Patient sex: M
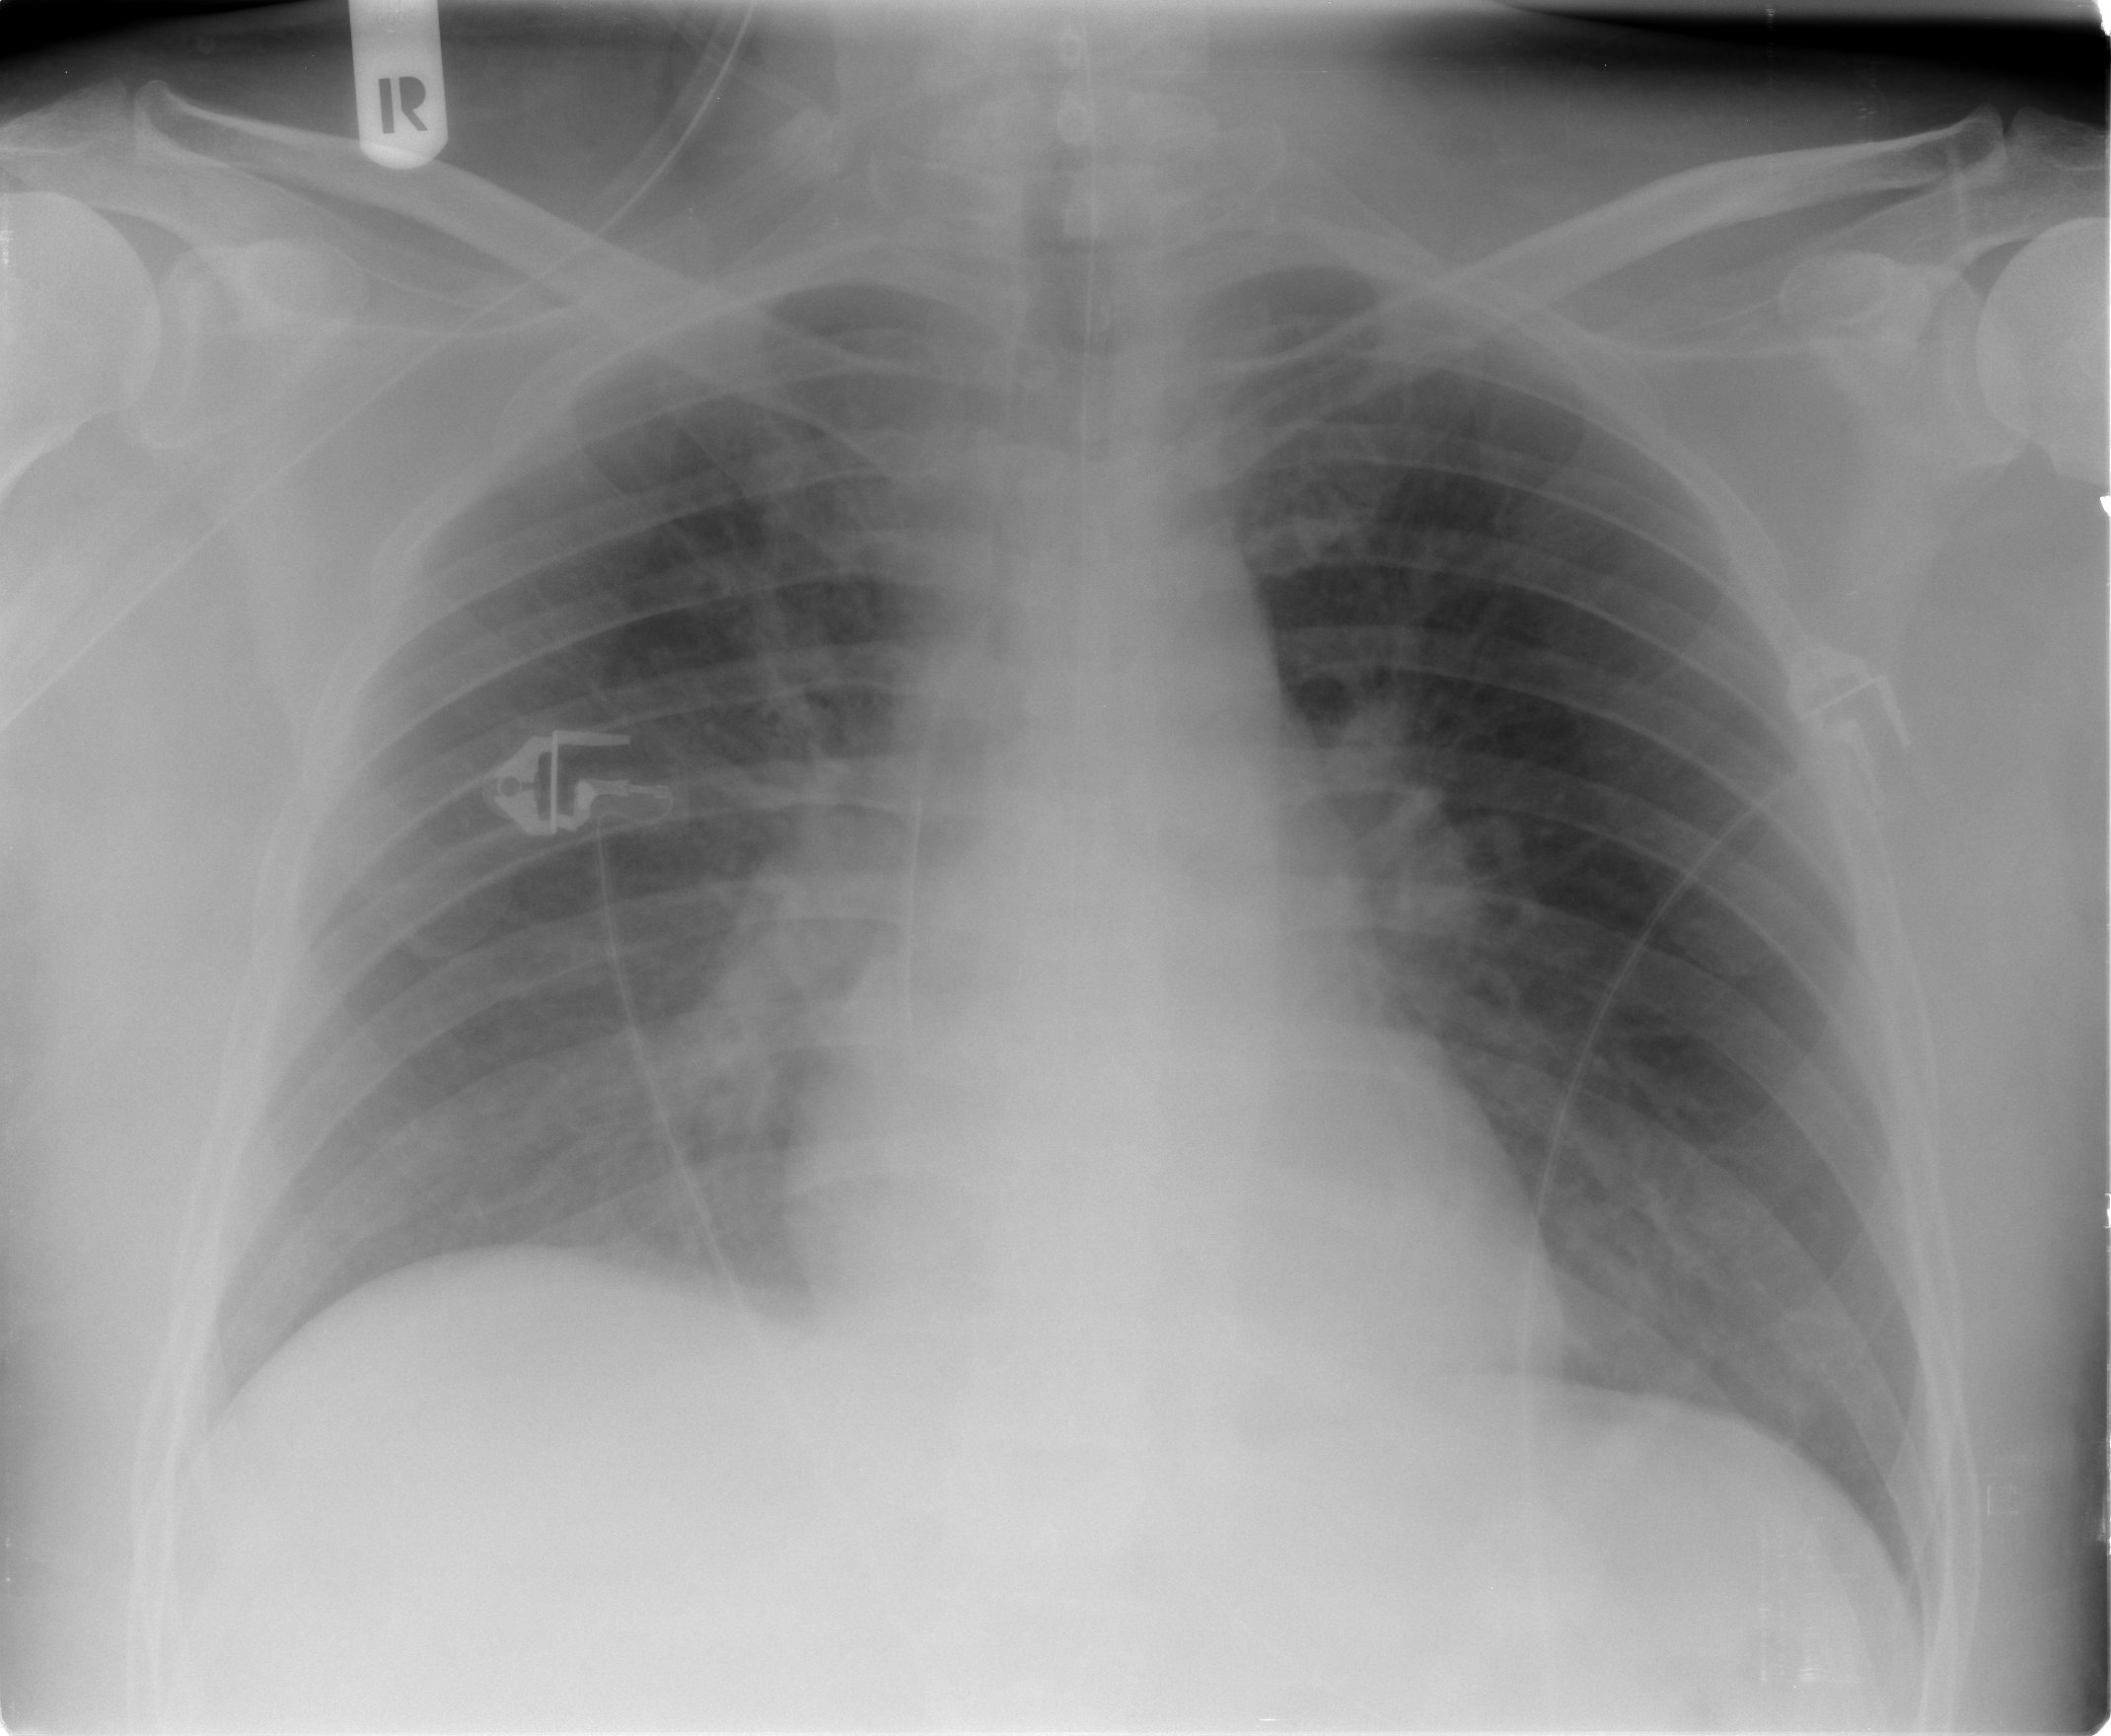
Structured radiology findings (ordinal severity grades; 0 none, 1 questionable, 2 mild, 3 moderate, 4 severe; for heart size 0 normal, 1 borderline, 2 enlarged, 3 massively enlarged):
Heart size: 0
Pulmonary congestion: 2
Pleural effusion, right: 1
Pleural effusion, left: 0
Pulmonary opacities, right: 0
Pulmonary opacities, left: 0
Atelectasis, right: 2
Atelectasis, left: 2